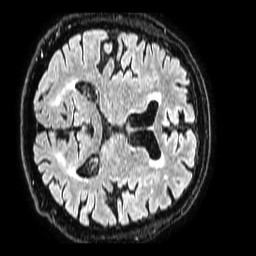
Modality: FLAIR
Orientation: axial
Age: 79
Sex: male
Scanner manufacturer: philips
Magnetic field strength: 1.5 T
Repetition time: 4.8 s
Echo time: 0.3 s